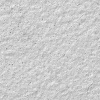
Atmospheric dust classification: not_dusty